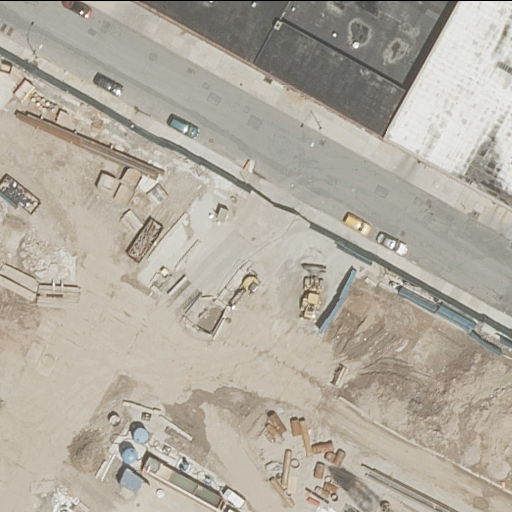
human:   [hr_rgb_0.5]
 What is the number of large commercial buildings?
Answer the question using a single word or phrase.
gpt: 0

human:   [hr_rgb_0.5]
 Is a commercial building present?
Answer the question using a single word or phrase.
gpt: no

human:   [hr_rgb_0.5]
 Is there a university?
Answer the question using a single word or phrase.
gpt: yes

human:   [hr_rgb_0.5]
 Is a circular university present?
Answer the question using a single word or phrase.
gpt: no

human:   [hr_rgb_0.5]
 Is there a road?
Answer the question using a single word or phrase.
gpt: yes

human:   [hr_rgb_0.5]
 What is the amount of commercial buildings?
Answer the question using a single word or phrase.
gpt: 0

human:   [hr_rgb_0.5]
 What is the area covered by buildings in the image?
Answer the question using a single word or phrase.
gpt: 1646m2

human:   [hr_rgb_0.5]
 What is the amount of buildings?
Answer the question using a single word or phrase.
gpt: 2

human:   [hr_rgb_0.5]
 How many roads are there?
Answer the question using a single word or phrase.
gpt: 1

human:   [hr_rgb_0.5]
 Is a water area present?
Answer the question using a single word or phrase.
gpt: no

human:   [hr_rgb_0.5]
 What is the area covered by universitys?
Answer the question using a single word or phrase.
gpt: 10640m2

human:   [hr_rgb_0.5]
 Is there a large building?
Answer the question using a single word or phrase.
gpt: yes

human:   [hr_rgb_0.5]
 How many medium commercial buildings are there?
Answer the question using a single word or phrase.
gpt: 0

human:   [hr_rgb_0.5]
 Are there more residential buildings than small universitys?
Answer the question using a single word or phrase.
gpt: yes

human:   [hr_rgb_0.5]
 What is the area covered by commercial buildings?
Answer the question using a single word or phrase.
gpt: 0m2

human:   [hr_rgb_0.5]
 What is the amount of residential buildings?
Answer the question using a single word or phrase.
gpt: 2

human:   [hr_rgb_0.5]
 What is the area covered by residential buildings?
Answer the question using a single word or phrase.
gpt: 1646m2

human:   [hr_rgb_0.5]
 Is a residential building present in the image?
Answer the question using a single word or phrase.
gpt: yes

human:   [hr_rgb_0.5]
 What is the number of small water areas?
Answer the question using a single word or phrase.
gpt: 0

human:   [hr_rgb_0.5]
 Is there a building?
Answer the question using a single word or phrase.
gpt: yes

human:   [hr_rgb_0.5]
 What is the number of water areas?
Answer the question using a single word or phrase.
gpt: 0

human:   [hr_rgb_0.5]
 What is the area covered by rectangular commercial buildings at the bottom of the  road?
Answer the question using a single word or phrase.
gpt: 0m2

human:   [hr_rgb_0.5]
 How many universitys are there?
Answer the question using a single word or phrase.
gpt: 1

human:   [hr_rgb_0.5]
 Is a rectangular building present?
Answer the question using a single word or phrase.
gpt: yes

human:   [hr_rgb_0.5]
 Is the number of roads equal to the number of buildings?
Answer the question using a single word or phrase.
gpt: no

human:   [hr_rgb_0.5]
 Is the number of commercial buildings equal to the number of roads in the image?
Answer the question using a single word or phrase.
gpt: no

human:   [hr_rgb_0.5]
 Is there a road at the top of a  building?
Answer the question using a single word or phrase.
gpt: no

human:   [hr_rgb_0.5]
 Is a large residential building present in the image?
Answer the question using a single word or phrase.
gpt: yes

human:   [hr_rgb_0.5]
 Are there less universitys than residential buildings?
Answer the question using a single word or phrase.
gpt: yes

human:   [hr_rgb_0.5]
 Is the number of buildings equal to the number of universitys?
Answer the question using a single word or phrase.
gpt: no

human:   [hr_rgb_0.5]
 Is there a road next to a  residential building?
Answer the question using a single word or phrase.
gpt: yes

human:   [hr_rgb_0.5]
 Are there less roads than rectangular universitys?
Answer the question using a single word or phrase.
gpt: no

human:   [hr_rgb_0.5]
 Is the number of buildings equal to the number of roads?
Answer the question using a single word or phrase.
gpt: no

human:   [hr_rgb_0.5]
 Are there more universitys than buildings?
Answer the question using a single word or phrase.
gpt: no

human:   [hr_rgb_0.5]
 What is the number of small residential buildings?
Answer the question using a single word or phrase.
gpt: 0

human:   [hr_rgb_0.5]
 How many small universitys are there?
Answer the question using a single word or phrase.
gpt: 0

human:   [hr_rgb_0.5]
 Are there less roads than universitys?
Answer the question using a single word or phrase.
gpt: no

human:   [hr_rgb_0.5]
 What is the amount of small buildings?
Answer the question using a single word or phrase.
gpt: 0

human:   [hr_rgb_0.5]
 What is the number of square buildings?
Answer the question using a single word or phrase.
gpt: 0

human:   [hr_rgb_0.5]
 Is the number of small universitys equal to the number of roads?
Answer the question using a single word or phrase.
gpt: no

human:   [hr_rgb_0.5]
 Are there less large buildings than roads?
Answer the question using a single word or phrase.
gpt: no

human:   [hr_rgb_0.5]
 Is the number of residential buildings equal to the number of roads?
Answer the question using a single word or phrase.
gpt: no

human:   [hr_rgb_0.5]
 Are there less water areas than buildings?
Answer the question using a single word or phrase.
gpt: yes

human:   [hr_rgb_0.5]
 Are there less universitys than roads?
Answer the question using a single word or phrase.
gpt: no

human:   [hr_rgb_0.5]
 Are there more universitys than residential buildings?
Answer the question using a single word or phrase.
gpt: no

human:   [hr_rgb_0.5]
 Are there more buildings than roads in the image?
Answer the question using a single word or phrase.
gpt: yes

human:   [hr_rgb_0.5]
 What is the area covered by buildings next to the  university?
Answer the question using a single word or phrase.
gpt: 1646m2

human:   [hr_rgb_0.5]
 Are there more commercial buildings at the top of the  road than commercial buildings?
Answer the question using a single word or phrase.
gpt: no

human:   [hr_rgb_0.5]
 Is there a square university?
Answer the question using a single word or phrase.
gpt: no

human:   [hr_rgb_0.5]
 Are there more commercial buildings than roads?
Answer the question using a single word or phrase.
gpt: no

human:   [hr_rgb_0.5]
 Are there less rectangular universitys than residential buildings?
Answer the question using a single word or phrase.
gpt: yes

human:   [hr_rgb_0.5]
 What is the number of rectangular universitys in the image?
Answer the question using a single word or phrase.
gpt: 1

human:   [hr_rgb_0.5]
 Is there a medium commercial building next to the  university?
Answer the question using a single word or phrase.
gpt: no

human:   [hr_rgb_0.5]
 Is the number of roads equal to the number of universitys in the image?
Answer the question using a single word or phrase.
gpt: yes

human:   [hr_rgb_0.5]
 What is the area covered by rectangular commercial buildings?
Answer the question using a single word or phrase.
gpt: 0m2

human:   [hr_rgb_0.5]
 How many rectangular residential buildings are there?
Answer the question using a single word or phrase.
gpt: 2

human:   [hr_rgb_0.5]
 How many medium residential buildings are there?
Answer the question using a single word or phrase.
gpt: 0

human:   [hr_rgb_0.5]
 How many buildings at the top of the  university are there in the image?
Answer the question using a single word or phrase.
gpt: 2

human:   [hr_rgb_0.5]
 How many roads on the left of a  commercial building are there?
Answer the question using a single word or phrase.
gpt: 0

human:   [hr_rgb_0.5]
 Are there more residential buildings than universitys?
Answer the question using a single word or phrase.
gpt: yes

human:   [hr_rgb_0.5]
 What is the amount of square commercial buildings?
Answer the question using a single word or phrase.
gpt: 0

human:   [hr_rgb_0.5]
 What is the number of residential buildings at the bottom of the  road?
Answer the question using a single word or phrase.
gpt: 0

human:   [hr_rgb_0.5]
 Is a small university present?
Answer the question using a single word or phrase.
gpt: no

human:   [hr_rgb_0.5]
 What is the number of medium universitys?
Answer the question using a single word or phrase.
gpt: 0